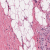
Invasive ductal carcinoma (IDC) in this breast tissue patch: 0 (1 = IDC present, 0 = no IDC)